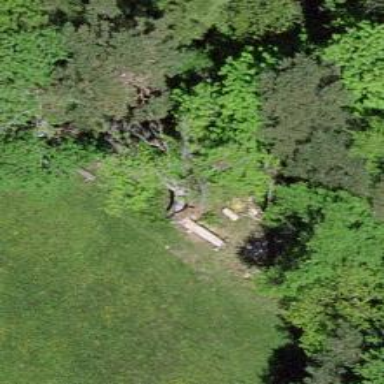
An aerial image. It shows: Bench for seating.